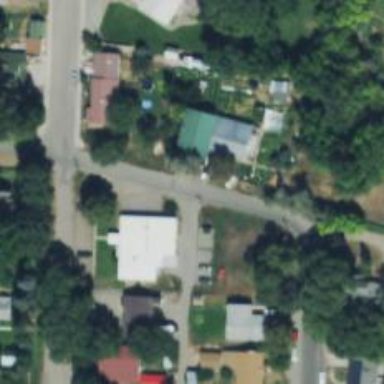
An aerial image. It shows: Alley classified as service road.